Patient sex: F
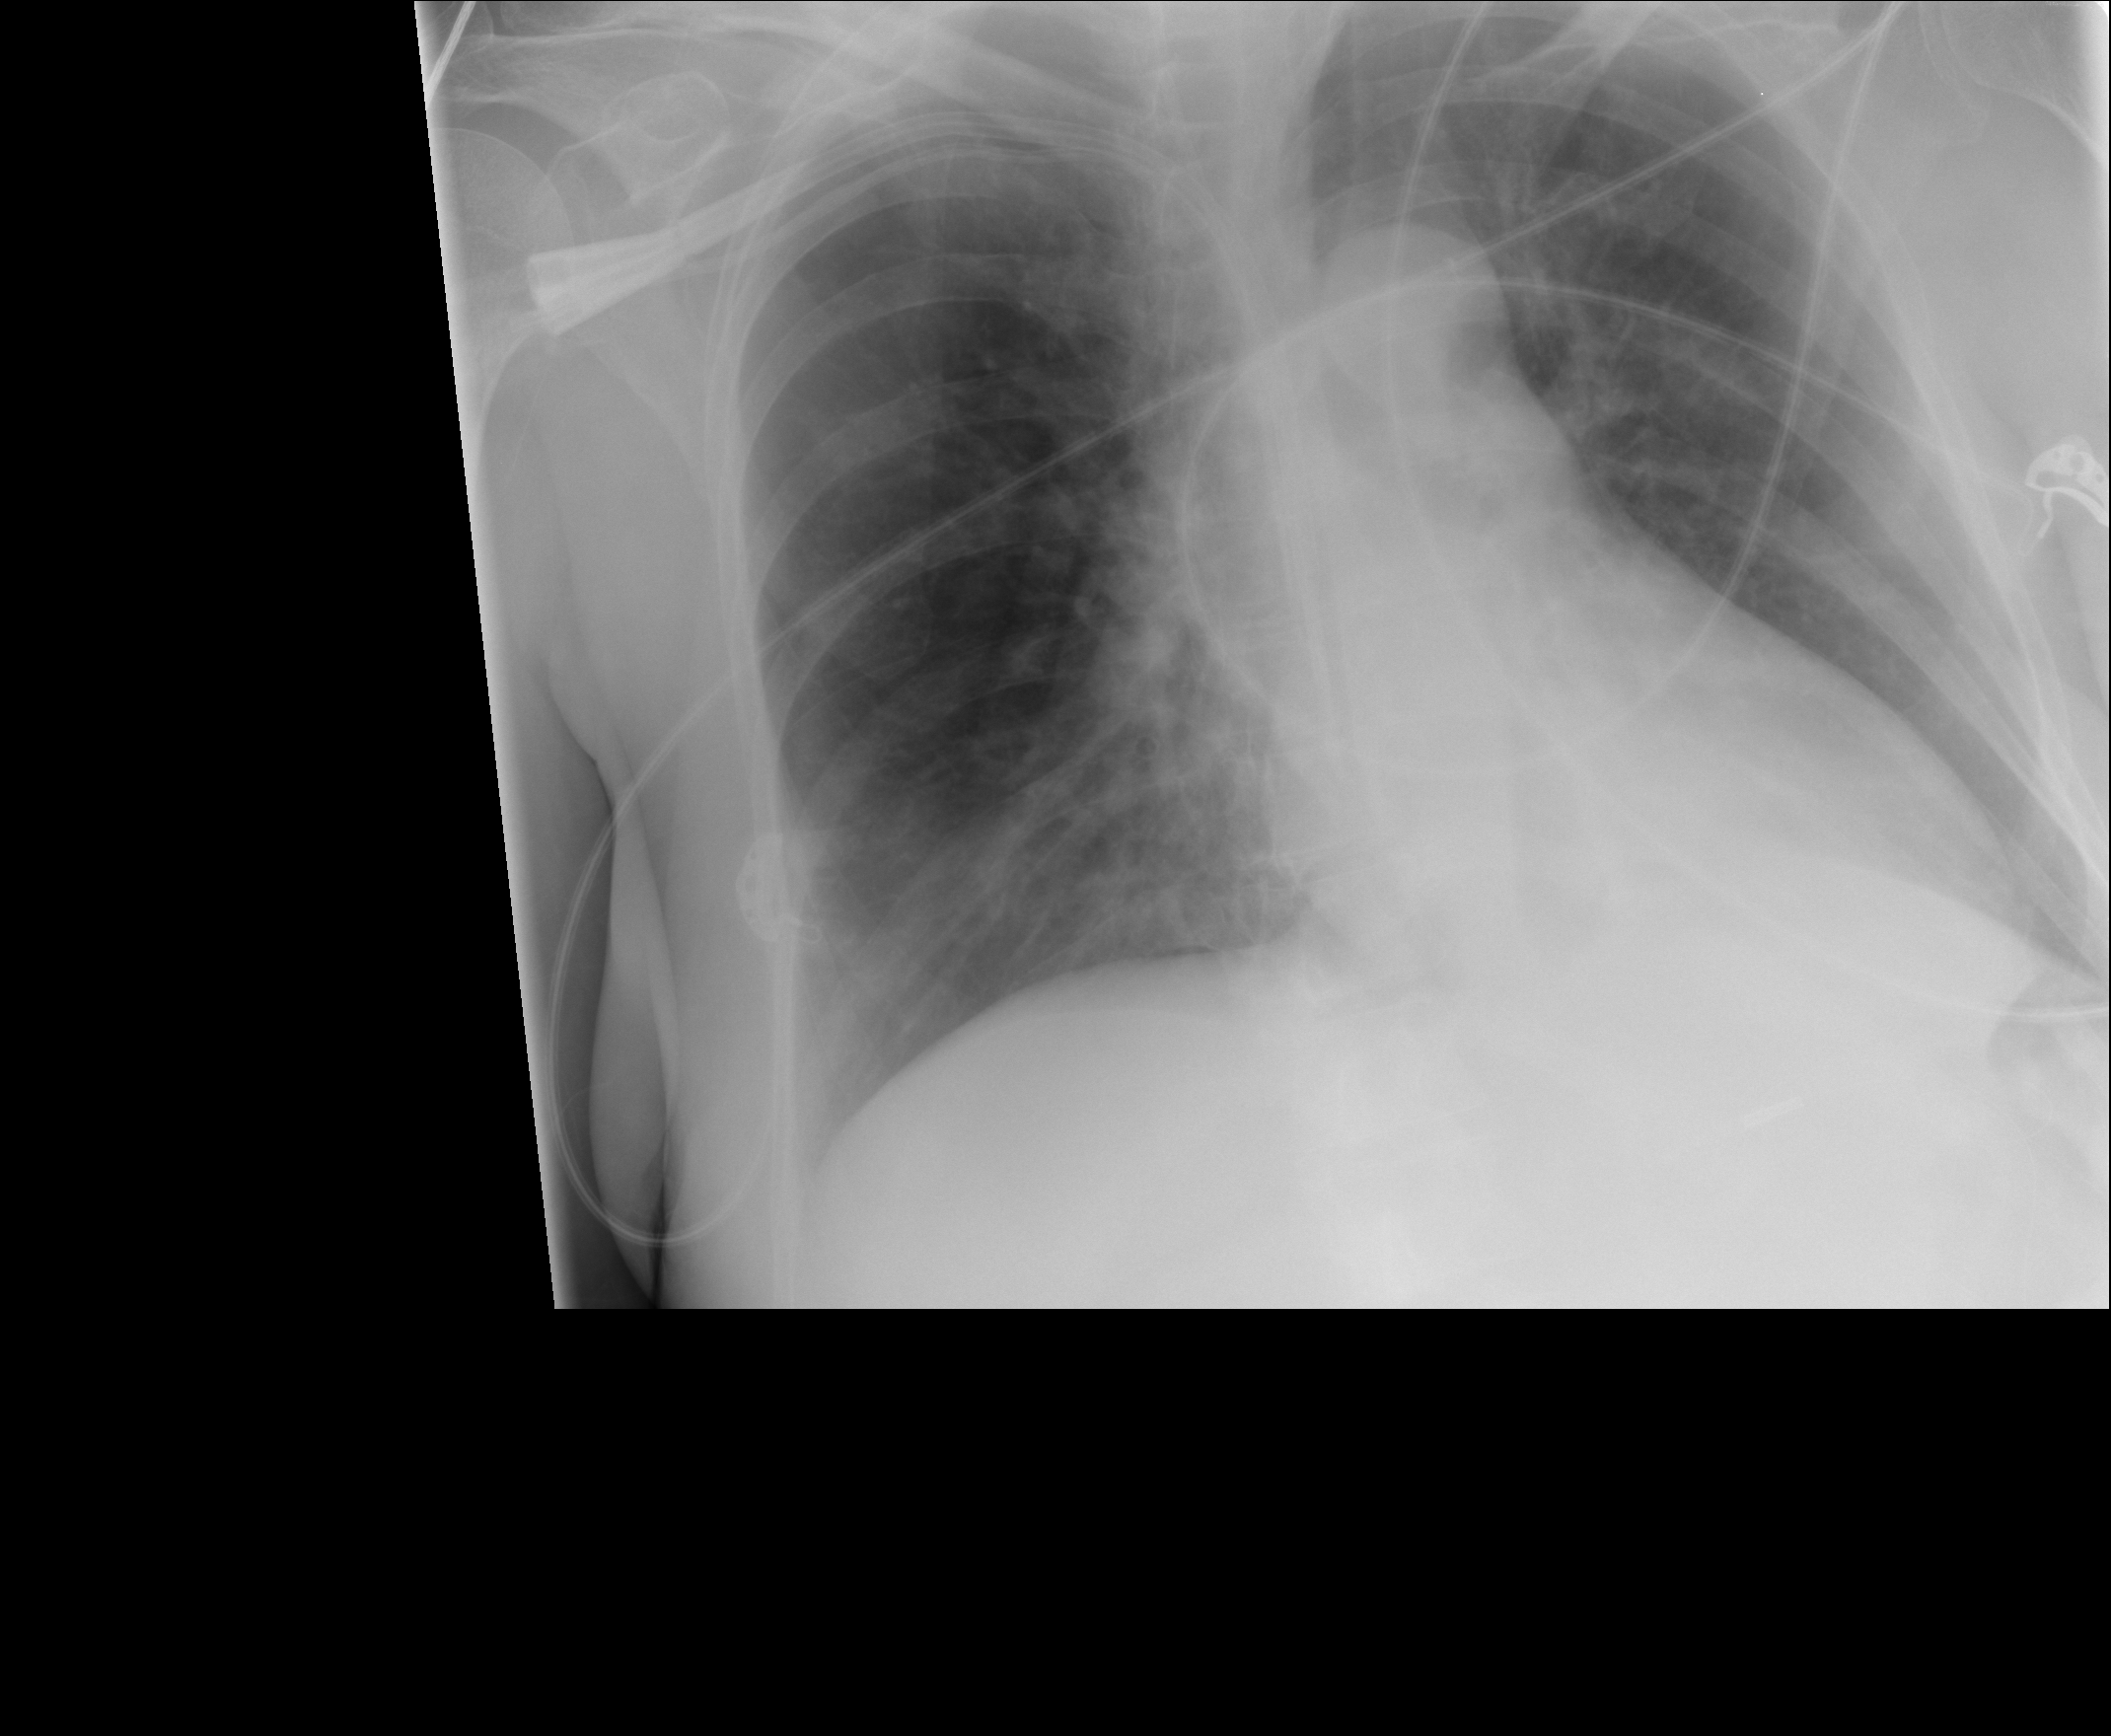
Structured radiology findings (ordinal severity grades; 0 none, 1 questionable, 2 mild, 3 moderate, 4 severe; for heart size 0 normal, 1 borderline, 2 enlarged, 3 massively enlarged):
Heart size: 0
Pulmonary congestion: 1
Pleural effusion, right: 0
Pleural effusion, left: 0
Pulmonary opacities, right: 0
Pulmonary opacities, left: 0
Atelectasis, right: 0
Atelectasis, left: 0